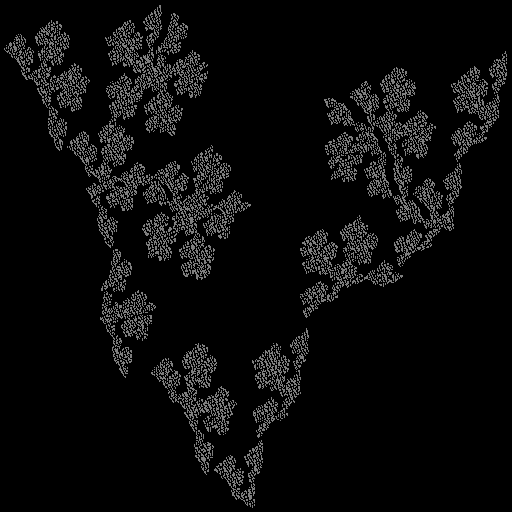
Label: penta